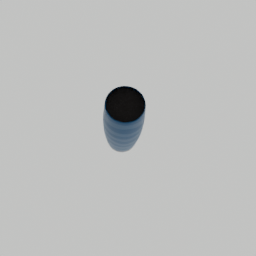
Label: decoration